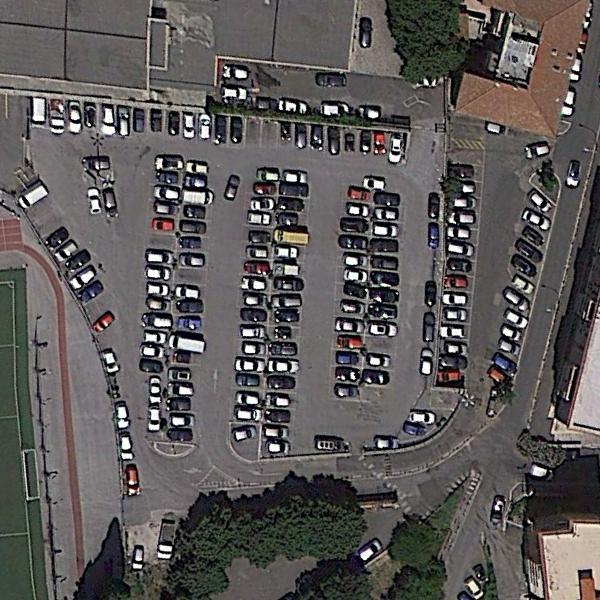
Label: Parking